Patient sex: M
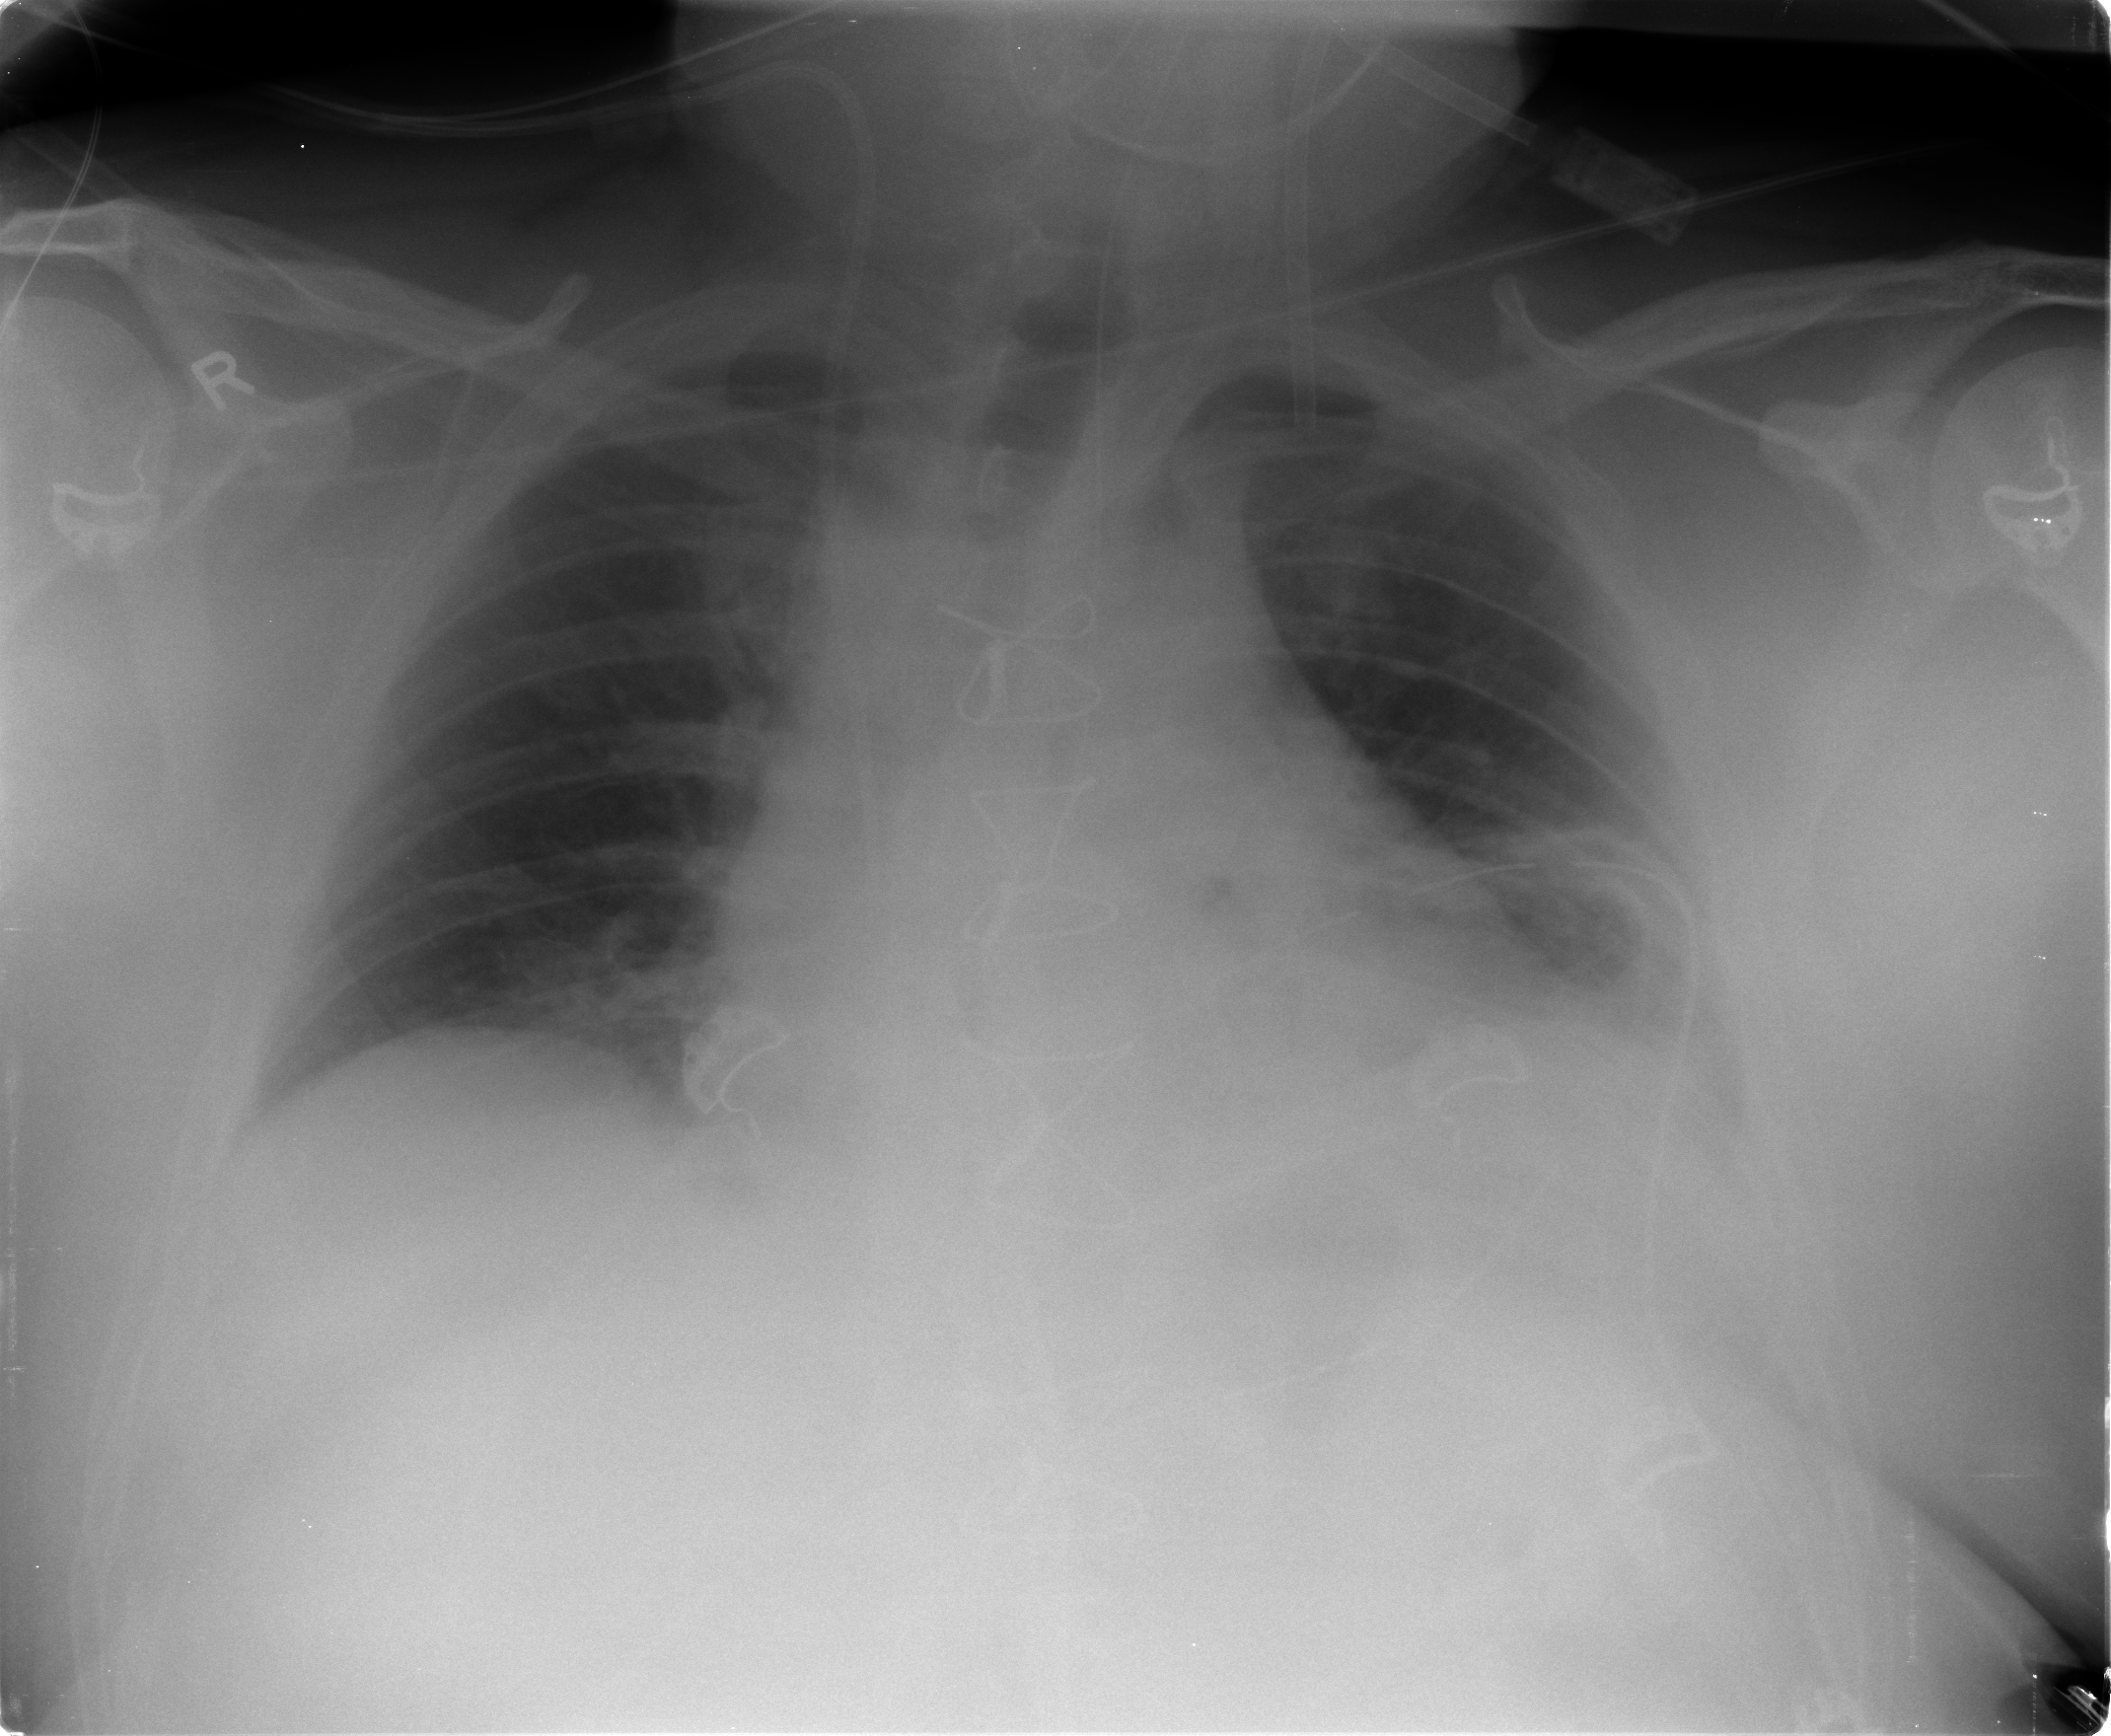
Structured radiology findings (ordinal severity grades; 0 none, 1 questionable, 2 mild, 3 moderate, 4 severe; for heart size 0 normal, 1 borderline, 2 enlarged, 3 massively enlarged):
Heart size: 2
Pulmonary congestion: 2
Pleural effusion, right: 0
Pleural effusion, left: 1
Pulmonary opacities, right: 0
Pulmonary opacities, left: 0
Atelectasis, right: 2
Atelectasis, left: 2